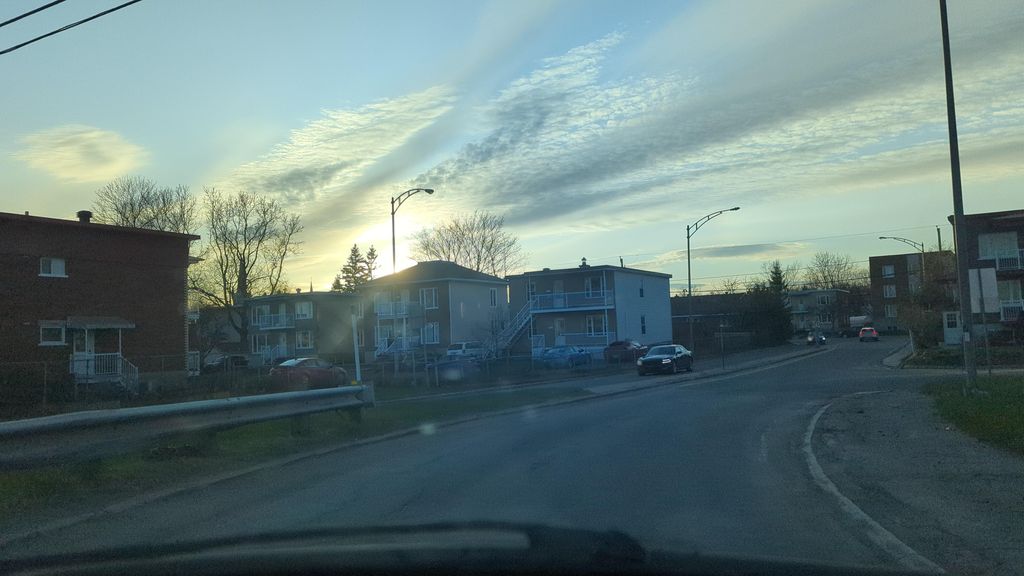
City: quebec_city